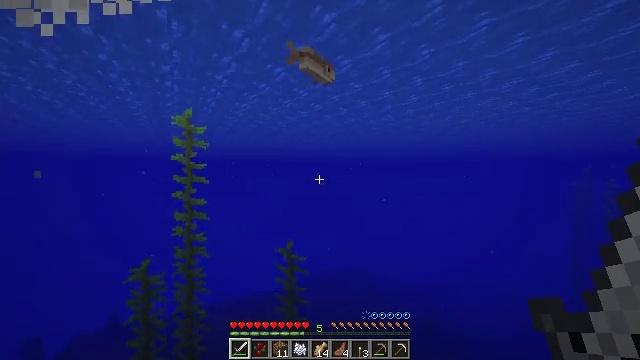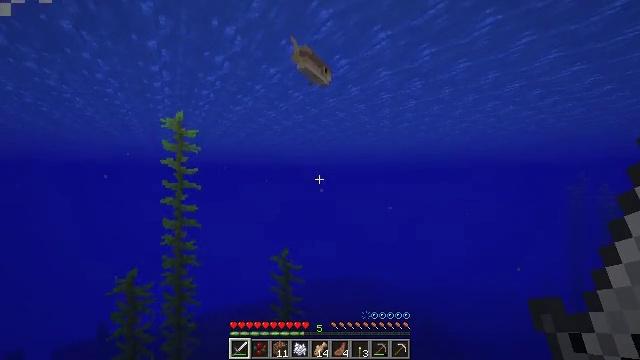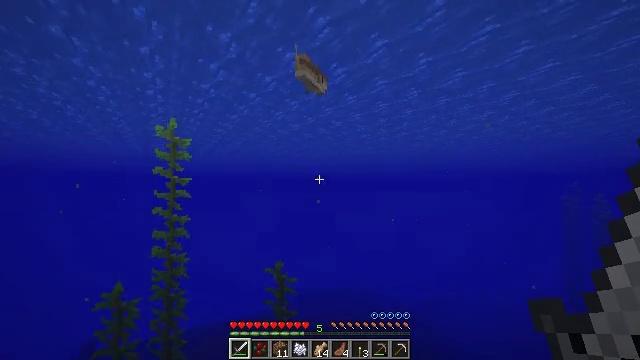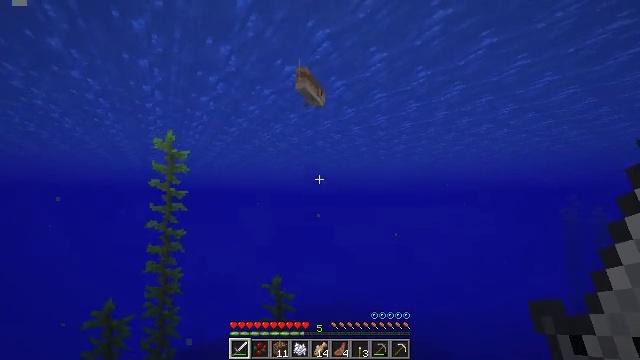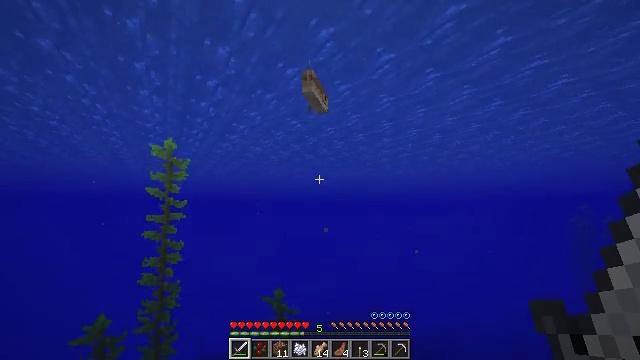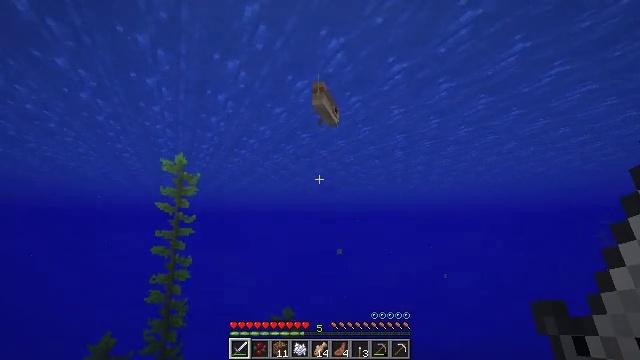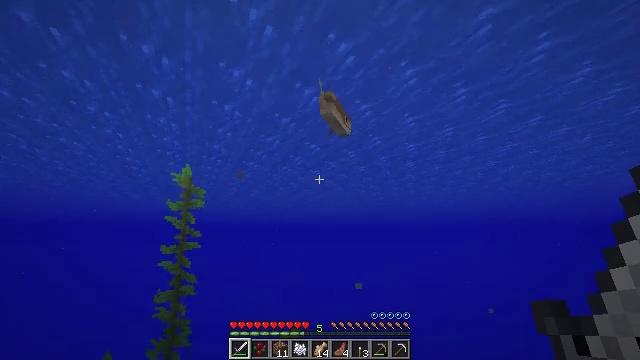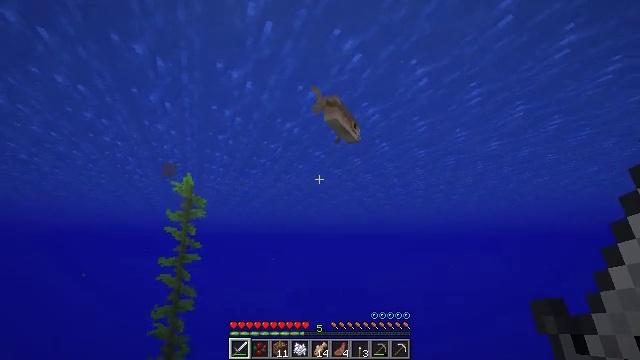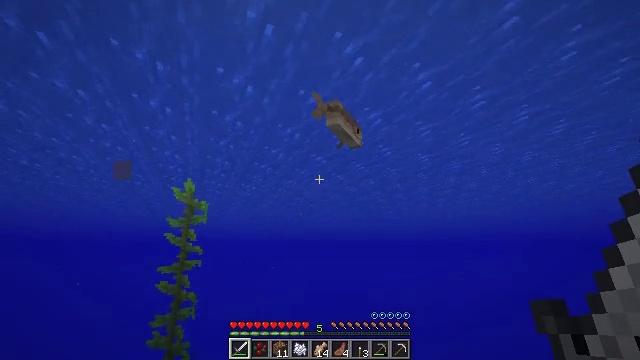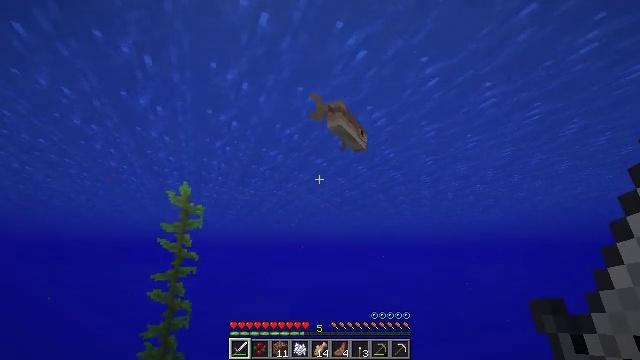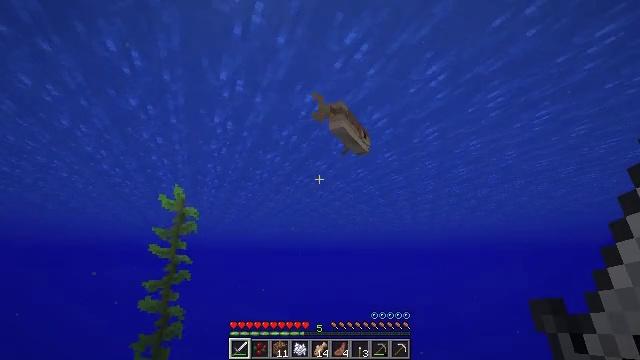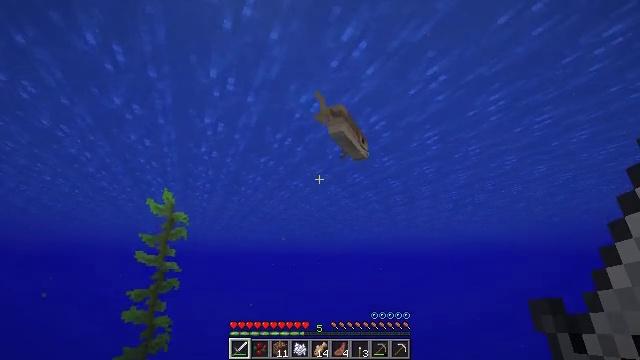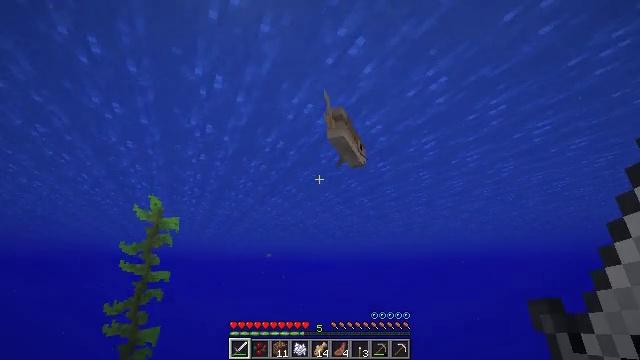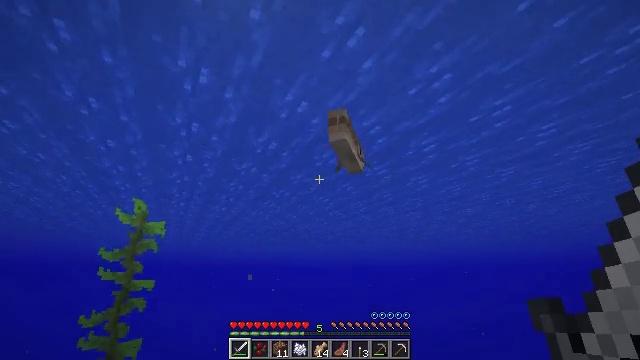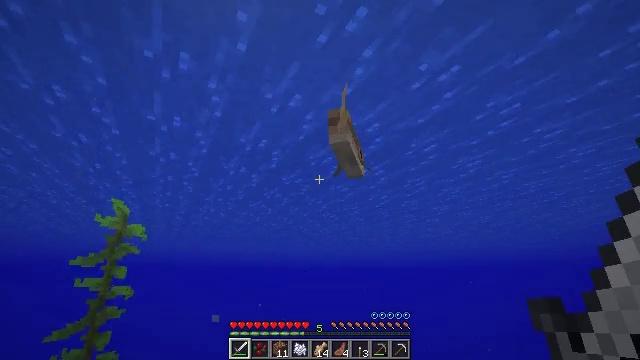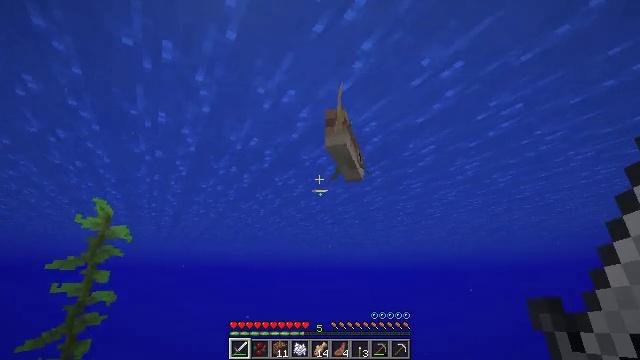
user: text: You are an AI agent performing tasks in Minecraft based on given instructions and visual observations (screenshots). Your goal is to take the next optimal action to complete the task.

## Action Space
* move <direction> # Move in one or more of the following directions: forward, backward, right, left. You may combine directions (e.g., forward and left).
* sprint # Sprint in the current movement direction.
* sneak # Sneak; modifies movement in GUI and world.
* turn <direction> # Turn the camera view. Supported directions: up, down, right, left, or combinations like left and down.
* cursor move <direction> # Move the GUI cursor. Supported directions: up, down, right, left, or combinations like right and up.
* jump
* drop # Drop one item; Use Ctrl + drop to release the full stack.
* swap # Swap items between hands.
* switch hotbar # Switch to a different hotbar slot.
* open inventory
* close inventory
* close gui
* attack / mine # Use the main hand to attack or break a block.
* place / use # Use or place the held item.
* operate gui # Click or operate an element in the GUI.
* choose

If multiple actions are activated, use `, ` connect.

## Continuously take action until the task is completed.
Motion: motion action
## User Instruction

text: Kill mobs in water.
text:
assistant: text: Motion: move forward, turn up
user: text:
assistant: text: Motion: move forward, turn up
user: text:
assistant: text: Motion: move forward, turn up
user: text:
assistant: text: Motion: move forward, turn up
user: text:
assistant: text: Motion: move forward, turn left and up
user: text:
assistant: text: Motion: move forward, turn left and up
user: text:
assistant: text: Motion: move forward, turn left and up
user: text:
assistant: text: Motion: move forward, turn up
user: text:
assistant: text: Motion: move forward
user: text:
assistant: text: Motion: move forward
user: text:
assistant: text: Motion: move forward, turn right and up
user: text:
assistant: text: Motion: move forward, turn right and up
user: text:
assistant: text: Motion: move forward, turn right
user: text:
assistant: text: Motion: move forward, turn right
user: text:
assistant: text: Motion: move forward, turn right
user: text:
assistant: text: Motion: move forward, turn right
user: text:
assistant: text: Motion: move forward, turn right
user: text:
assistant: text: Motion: move forward, turn right, attack / mine
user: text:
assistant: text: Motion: move forward, turn right, attack / mine
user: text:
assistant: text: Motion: move forward, turn right, attack / mine
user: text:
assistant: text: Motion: move forward, attack / mine
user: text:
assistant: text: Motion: move forward
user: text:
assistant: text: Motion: move forward, turn right and down
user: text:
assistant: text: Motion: move forward, turn right and down
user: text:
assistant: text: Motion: move forward, turn right and down
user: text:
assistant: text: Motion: move forward, turn down
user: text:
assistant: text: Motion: move forward
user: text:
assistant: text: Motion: move forward
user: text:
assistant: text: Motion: move forward
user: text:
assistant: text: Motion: move forward, jump